Question: When I start the simulation, I want to be able walk on my scene like in the real game, but the player is flying. He is not walking through the walls, but he is flying and not walking. How can I solve it?

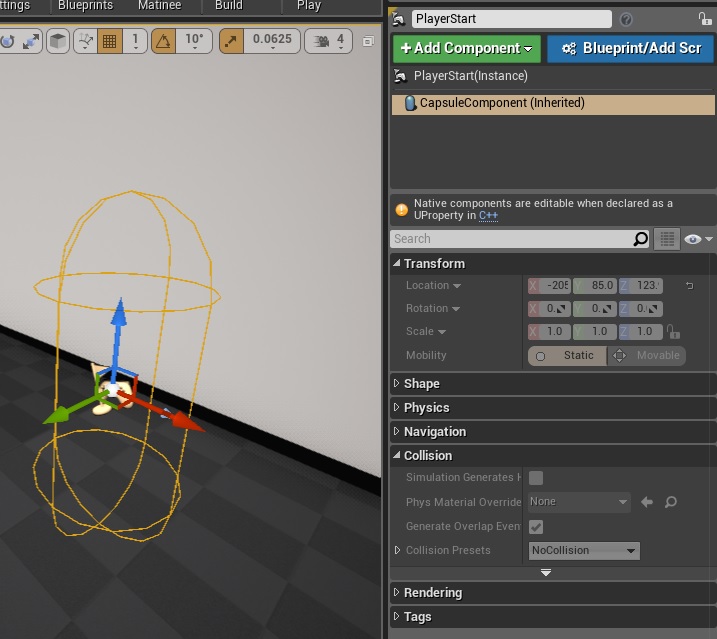
Answer: When you use "<URL>.
If you want to use the normal player controller and pawn (i.e. how the player would move about in the level), you just need to use "Play in Editor" (by pressing the Play symbol without the cog).
<URL>